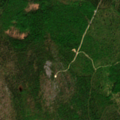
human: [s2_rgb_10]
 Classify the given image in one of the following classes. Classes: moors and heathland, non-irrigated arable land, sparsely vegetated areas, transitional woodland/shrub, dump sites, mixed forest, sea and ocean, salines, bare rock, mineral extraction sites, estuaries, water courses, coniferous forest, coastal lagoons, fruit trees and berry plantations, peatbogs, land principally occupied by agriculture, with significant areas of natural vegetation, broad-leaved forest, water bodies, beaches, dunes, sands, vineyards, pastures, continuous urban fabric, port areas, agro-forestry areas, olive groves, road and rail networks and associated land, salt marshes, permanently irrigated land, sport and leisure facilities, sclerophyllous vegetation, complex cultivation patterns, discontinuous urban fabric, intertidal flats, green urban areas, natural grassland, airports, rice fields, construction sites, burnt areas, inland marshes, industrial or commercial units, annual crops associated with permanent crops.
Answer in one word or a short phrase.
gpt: mixed forest, transitional woodland/shrub